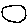
Label: circle